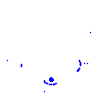
Particle: pion